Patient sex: M
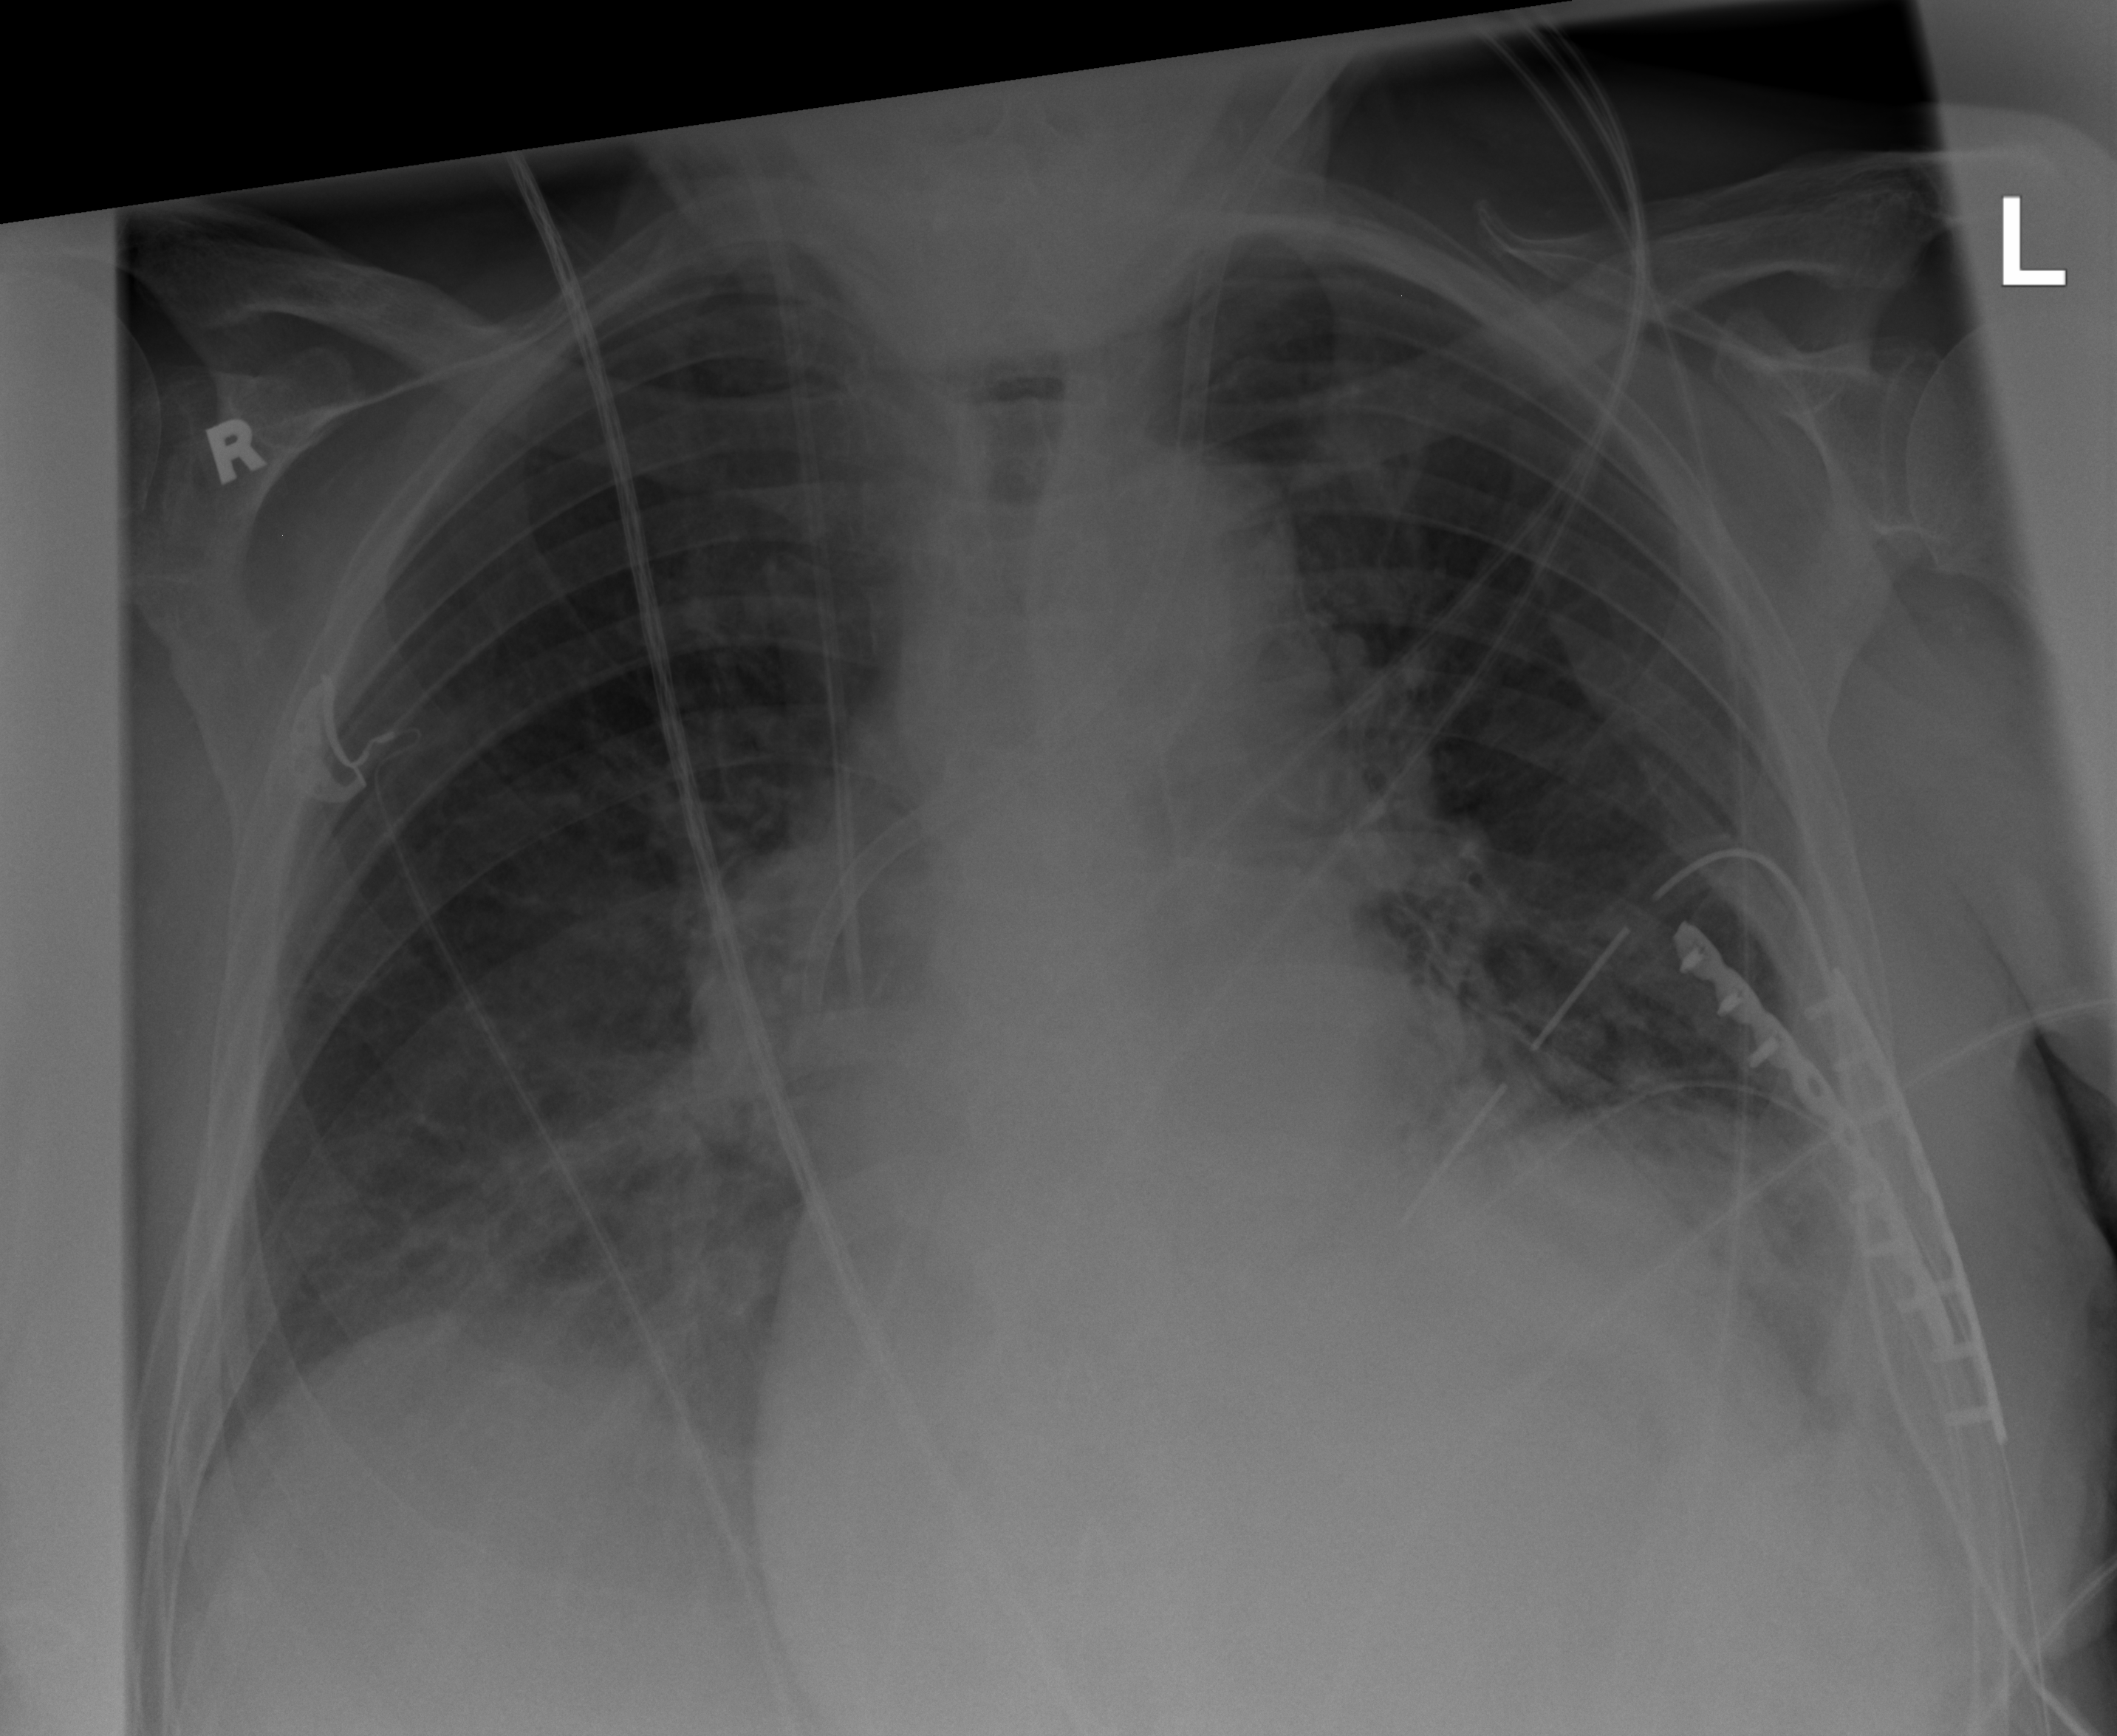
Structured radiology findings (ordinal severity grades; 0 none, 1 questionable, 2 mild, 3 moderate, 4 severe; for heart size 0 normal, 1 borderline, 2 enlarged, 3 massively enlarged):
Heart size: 2
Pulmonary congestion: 2
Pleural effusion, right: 2
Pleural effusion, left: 2
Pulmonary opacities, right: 0
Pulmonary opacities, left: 0
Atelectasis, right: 2
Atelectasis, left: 2